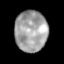
Tissue: skin
Cell type: Epithelial cells
Senescence score: 0.8359
Nuclear area (px): 1307
Mean DAPI intensity: 161.63